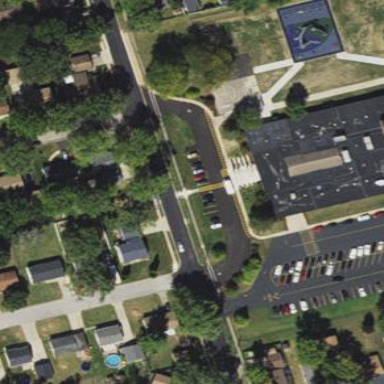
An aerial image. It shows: Concrete footway area.